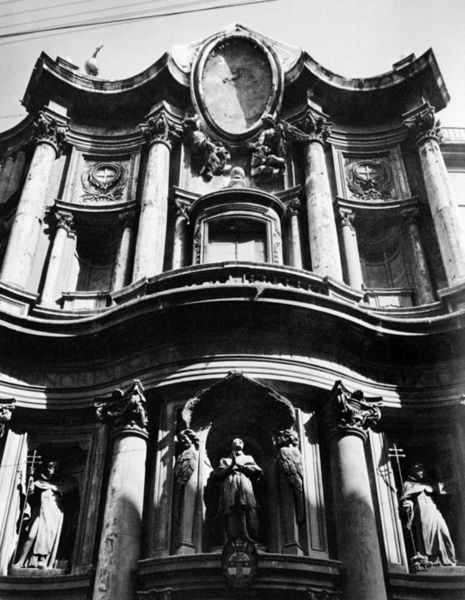
Titel: S. Carlo alle Quattro Fontane in Rom
Künstler: Francesco Borromini
Standort: Rom, S. Carlo alle Quattro Fontane (EU - I - Latium)
Schlagwörter: säulen, architektur, barock, stein, kirche, oval, rund, statue, fassade, italien, pilaster, medaillon, stockwerk, statuen, korinthisch, sakral, nischen, palladio, il gesu, heiligenstatue, bernini, konkav, konvex